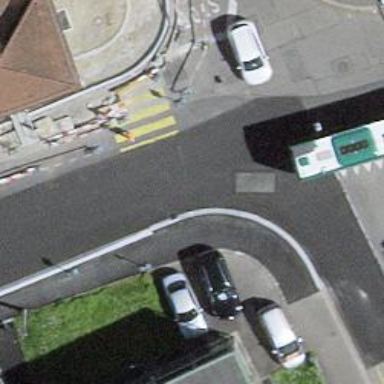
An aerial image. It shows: Uncontrolled zebra crossing with pedestrian island.